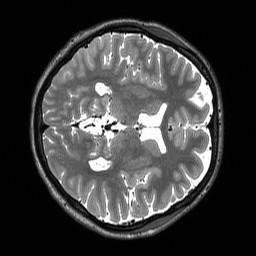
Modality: T2w
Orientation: axial
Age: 25
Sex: female
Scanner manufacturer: siemens
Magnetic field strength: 3 T
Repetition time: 3.2 s
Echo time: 0.564 s